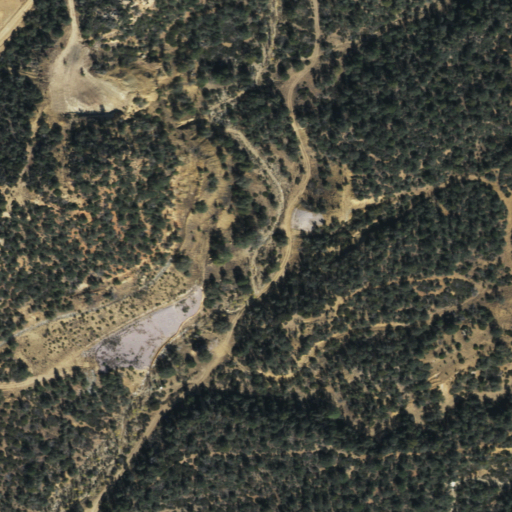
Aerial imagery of depression(s) in Arizona named Copper Basin containing shrub and evergreen forest